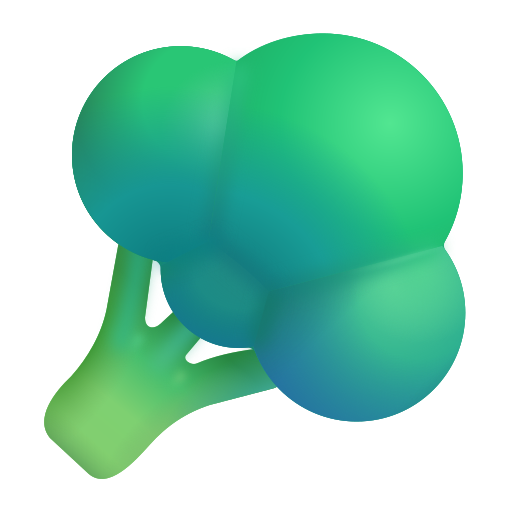
broccoli color